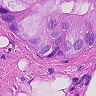
Metastatic tissue present: yes